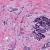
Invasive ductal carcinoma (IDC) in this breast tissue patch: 0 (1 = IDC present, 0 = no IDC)